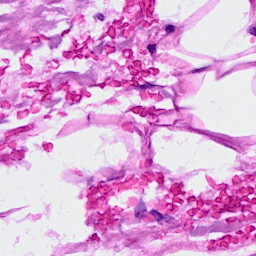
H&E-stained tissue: Breast